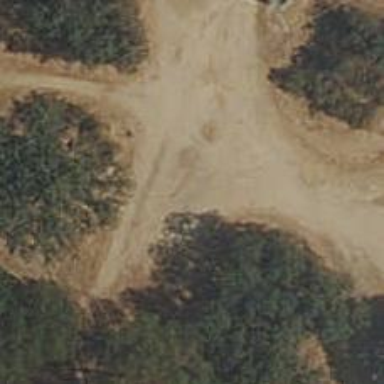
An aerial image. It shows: Dirt path.